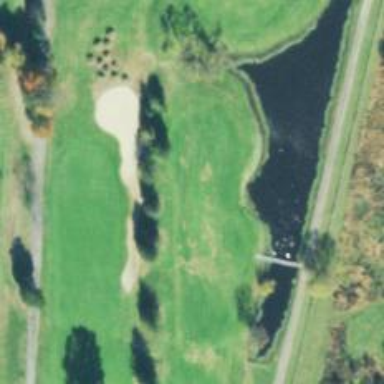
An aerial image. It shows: Golf hole.